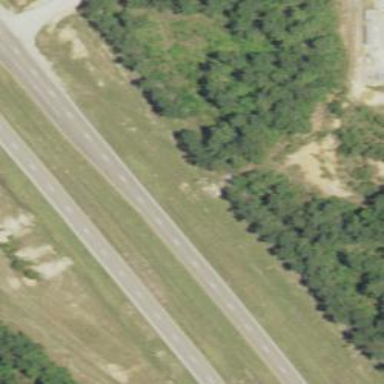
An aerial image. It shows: Asphalt trunk highway which is also expressway.